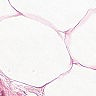
Metastatic tissue present: no